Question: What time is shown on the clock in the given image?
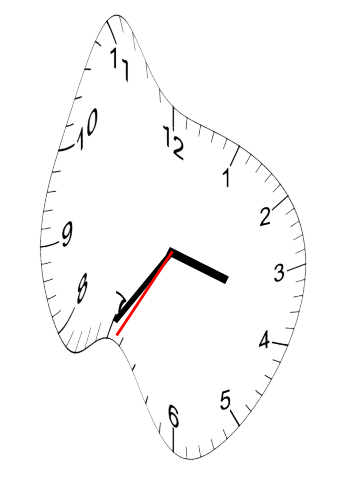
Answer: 03:35:35